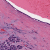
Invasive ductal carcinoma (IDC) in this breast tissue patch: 1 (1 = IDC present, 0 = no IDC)